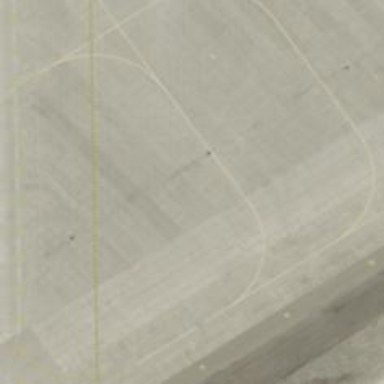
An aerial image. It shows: View of taxiway at the airport.